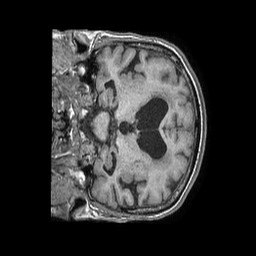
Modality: T1w
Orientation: coronal
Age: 83
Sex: female
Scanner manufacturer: philips
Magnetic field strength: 1.5 T
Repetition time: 0.007824 s
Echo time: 0.003576 s